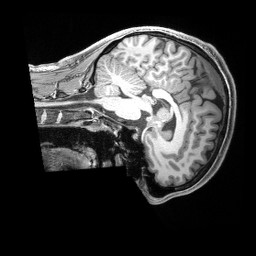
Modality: T1w
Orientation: sagittal
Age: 21
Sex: male
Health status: healthy
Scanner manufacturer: siemens
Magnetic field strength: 3 T
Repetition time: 2.4 s
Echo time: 0.00228 s